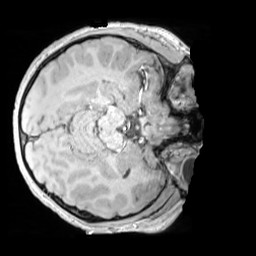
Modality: MP2RAGE
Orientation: axial
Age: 11
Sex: male
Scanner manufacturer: siemens
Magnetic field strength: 3 T
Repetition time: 4 s
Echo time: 0.00303 s